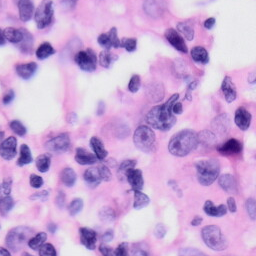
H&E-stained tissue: Skin